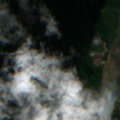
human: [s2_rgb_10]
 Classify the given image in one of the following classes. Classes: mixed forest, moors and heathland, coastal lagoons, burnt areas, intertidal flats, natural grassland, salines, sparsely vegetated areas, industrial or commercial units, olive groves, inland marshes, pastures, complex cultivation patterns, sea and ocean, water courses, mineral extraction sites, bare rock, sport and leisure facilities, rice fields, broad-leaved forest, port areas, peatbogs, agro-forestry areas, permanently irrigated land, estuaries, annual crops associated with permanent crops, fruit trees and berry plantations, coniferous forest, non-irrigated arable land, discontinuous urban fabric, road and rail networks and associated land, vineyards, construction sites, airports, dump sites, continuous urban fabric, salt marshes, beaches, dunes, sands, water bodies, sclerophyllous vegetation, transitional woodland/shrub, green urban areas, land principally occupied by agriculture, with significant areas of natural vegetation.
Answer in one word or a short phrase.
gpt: non-irrigated arable land, land principally occupied by agriculture, with significant areas of natural vegetation, inland marshes, water bodies